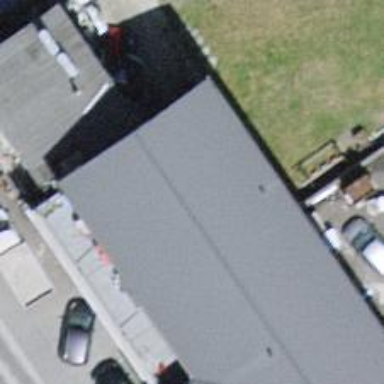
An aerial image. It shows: Car repair shop.